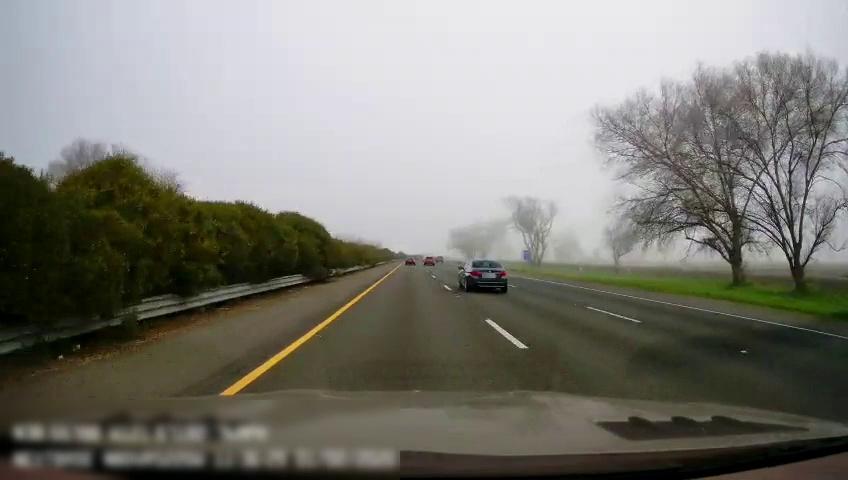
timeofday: Day
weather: Sunny
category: Drivable Space
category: Vehicles | Car
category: Vehicles | SUV
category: Vehicles | Car
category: Vehicles | SUV
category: Lanes | Current Lane
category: Lanes | Current Lane
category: Lanes | Alternate Lane
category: Lanes | Alternate Lane